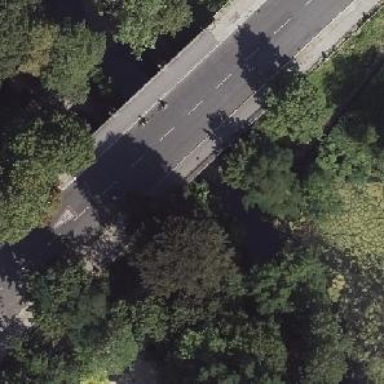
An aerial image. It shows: Footway tunnel.